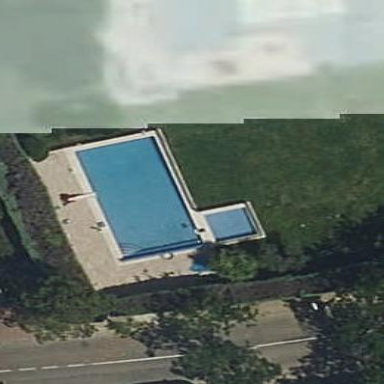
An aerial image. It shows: Swimming pool located in leisure land.